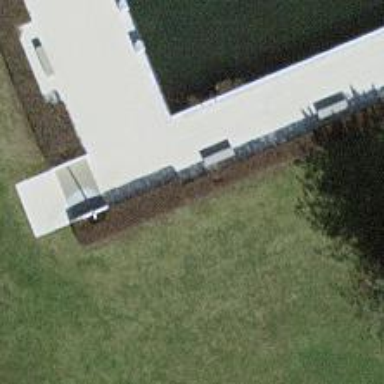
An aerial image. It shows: Bench.